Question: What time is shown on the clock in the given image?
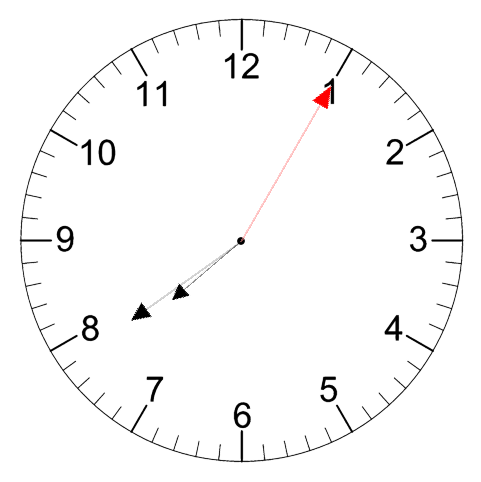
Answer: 07:39:05